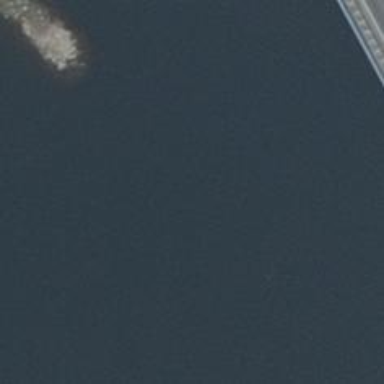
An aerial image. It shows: Bridge.